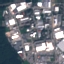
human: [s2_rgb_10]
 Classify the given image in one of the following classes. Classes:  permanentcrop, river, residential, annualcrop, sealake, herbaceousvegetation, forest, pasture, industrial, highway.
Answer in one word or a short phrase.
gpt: Industrial